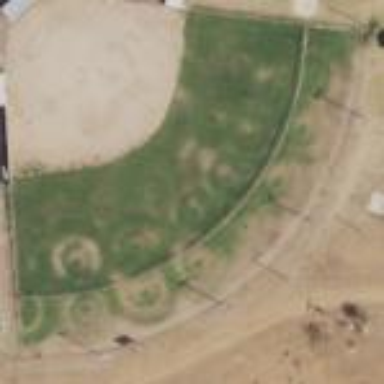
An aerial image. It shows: Baseball pitch for leisure and sports activities.